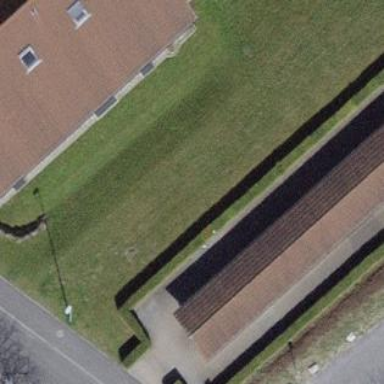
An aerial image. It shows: View of roof of building.